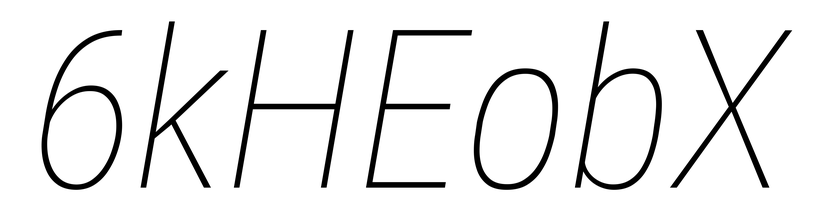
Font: Roboto-Italic_Condensed_Thin_Italic